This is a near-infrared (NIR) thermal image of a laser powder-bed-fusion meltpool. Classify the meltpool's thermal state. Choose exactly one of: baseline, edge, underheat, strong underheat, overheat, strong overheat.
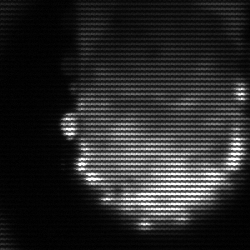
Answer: baseline